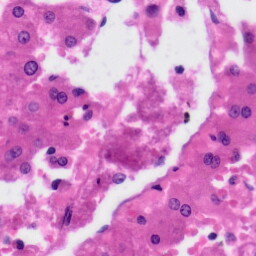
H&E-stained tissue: Liver